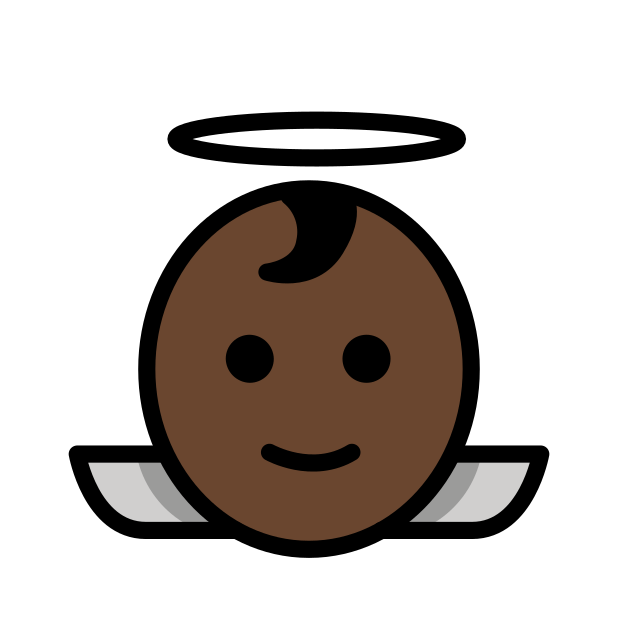
baby angel: dark skin tone